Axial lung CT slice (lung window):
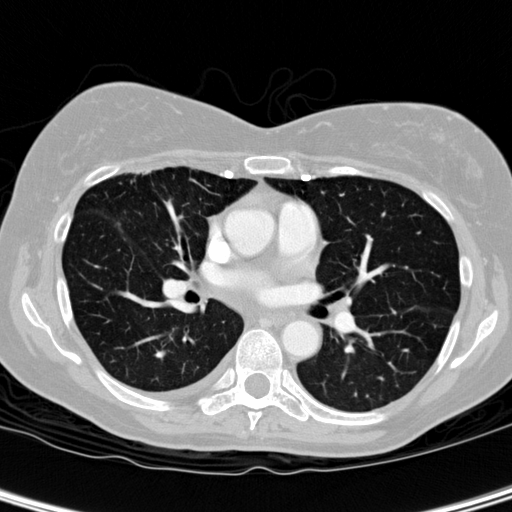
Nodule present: no